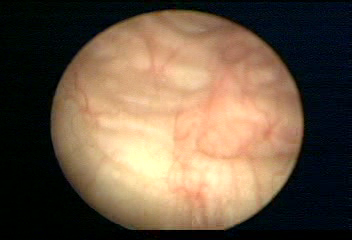
Modality: WLC
Class: Normal mucosa
Bladder cancer association: No